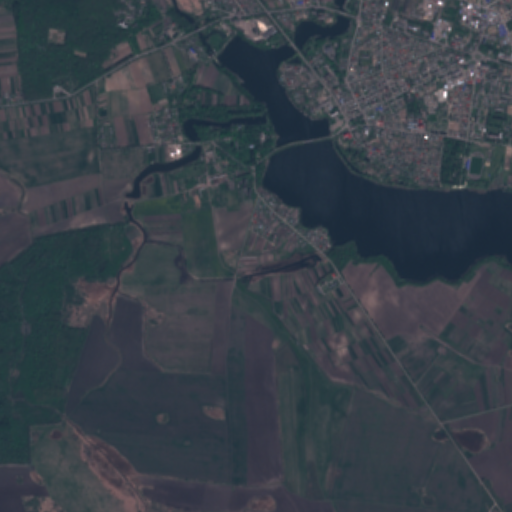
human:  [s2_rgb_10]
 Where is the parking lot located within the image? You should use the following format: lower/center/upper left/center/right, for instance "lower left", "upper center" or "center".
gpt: The parking lot is located in the upper right of the image.
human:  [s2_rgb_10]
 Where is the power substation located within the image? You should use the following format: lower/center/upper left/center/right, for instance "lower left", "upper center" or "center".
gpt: The power substation is located in the upper center of the image.
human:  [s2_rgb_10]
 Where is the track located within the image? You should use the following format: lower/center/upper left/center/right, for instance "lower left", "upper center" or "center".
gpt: The track is located in the upper right of the image.
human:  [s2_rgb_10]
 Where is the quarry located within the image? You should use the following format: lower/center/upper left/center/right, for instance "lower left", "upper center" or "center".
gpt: There is no quarry in the image.